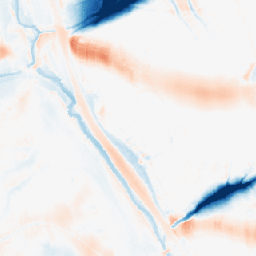
Category: morphological
Decomposition family: morphological_ellipse
Decomposition parameters: operation: average
width: 50
height: 30
Upsampling method: nearest
Upsampling parameters: scale: 8
Upsampling scale: 8